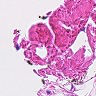
Metastatic tissue present: no